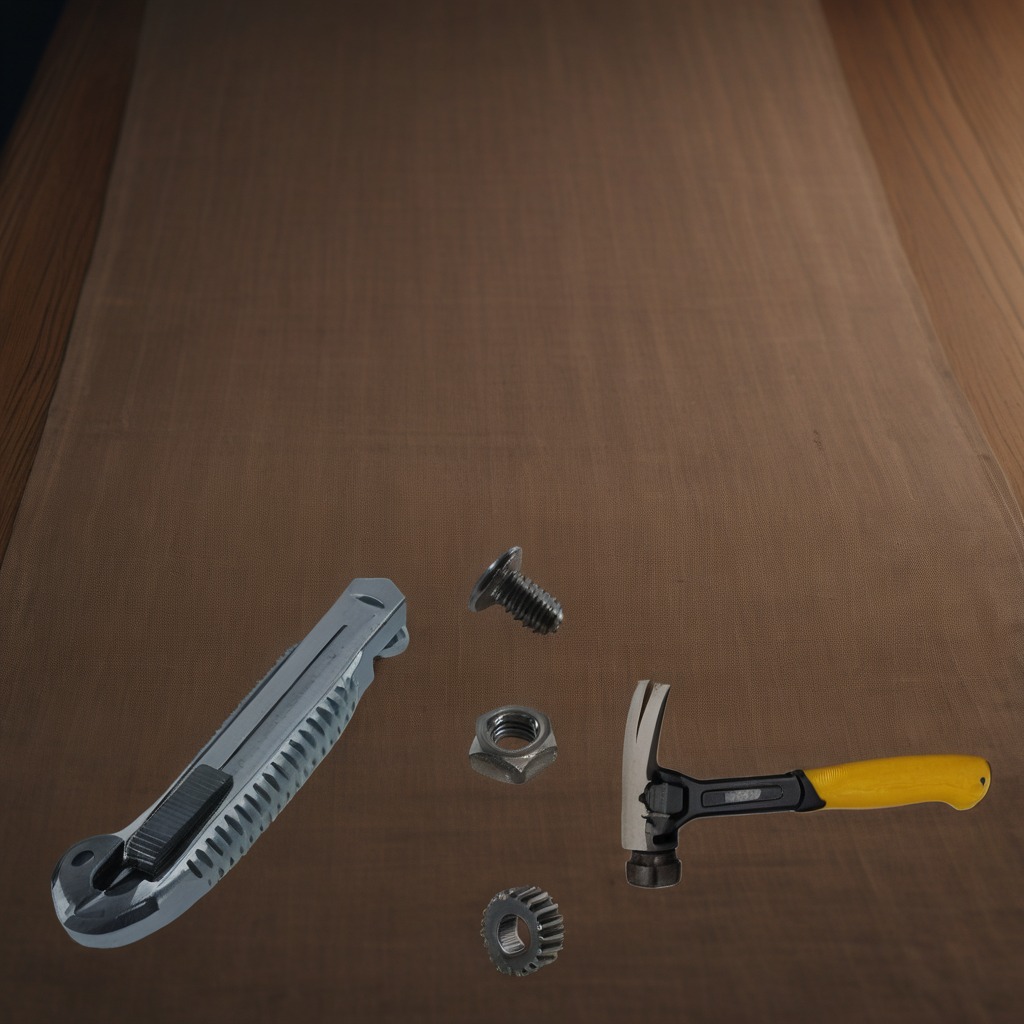
A steel gear with teeth, a utility knife, a metal machine screw, a hammer, and a metal nut are lying on a wooden table.